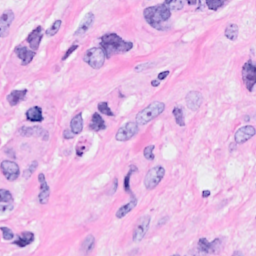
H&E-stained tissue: Breast